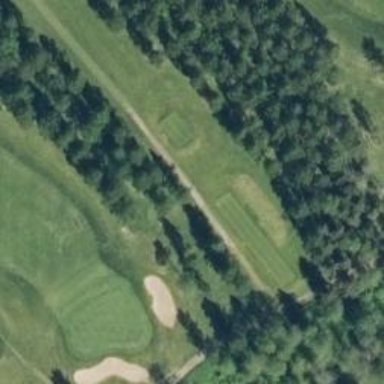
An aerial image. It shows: Golf tee.